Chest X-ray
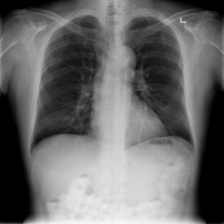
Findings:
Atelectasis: negative
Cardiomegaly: negative
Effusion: negative
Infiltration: positive
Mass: negative
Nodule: negative
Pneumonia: negative
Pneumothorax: negative
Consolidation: negative
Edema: negative
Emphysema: negative
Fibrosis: negative
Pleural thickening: negative
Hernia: negative